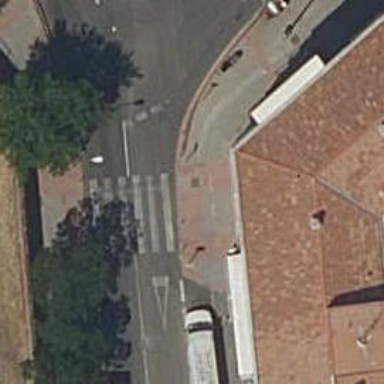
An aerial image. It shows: Marked road crossing.